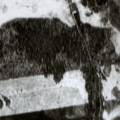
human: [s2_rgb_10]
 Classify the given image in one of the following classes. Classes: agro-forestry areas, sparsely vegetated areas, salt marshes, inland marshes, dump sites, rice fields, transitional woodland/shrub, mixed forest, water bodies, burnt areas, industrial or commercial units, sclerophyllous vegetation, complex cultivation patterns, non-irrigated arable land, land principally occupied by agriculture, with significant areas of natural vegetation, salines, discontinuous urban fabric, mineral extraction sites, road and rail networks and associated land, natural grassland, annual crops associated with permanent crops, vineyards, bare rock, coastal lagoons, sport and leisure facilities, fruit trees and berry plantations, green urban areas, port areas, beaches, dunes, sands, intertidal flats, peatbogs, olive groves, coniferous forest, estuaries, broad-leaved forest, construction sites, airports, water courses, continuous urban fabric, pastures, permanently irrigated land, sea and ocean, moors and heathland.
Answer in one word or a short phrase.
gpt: coniferous forest, transitional woodland/shrub, peatbogs